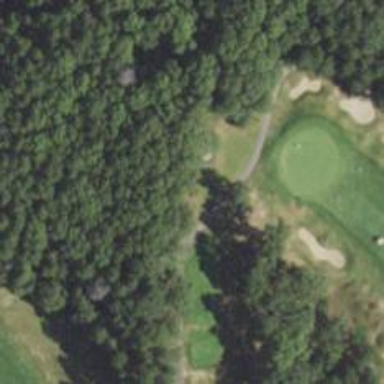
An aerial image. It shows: Path for both road and golf.